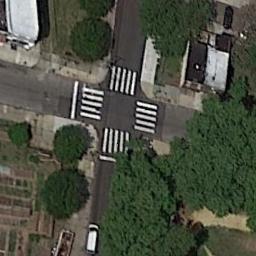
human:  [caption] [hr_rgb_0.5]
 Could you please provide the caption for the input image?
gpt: There are many buildings and many trees around the intersection .

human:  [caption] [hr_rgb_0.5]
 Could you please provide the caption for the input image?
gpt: An intersection has some crosswalks and sparse traffic and some trees are next to the intersection .

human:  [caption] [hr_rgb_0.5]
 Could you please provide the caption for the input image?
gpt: Cars stopped in different directions at the intersection .

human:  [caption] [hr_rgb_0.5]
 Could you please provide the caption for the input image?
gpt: There are many trees near the intersection .

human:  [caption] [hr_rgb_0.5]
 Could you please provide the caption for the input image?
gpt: There are many green trees around the intersection .